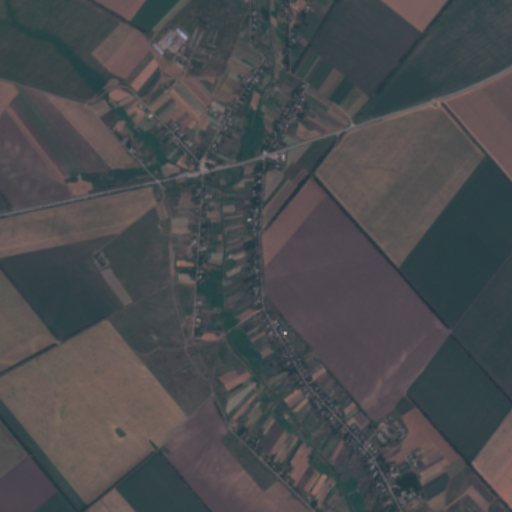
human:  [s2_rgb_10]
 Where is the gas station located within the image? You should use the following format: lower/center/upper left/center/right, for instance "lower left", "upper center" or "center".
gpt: The gas station is located in the upper center of the image.
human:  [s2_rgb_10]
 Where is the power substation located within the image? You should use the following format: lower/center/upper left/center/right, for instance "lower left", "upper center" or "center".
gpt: The power substation is located in the center left of the image.
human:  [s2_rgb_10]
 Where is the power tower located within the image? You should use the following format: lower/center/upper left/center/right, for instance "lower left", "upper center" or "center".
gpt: The power tower is located in the lower left of the image.
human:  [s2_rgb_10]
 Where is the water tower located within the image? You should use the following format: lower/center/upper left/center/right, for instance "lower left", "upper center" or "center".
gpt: The water tower is located in the lower left of the image.
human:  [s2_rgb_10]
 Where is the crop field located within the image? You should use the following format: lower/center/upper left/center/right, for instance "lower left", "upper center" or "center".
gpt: There is no crop field in the image.